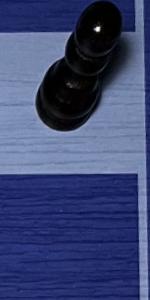
Label: Empty